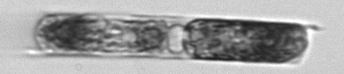
Label: Hemiaulus